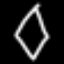
Label: diamond